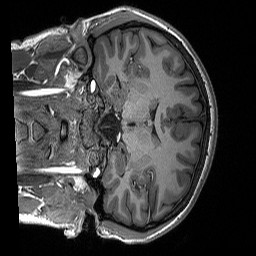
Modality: T1w
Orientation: coronal
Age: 18
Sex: female